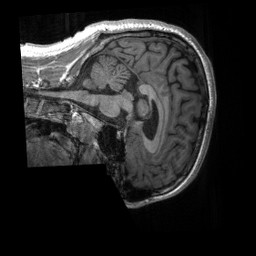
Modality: T1w
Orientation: sagittal
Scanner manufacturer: siemens
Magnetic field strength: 3 T
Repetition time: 2.4 s
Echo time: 0.00224 s